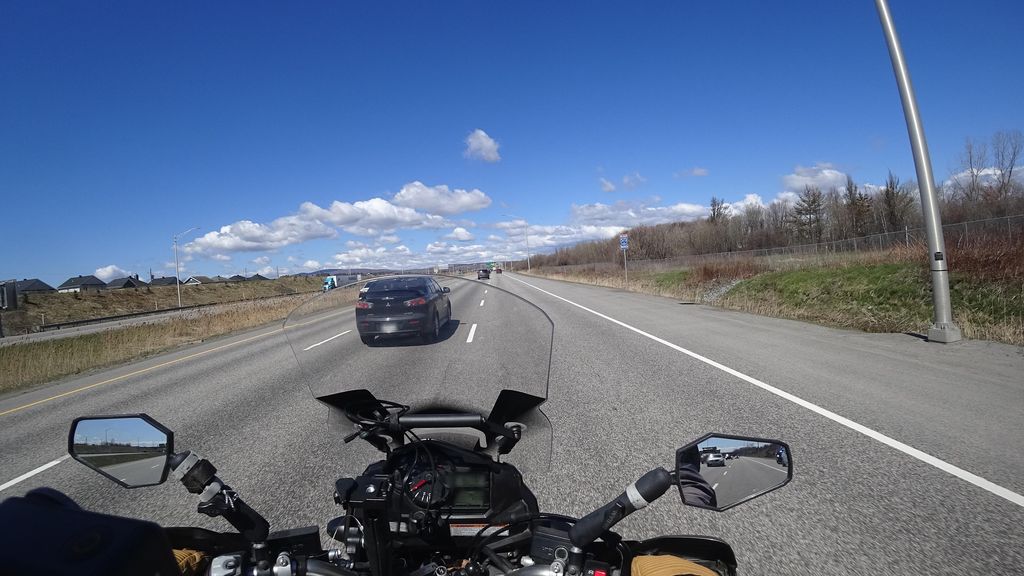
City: quebec_city